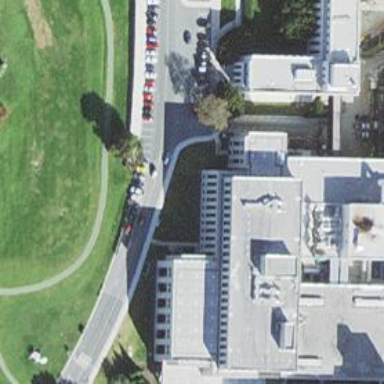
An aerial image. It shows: Hospital building.